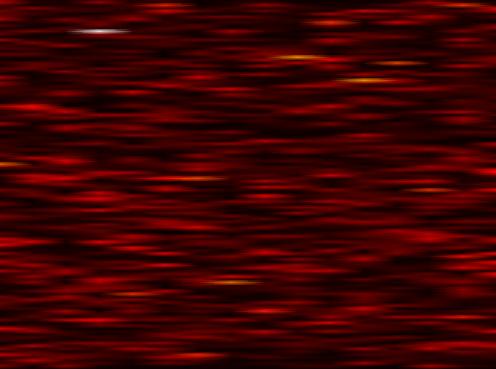
Label: OFDM